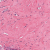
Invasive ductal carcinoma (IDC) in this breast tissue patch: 1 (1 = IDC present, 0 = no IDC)